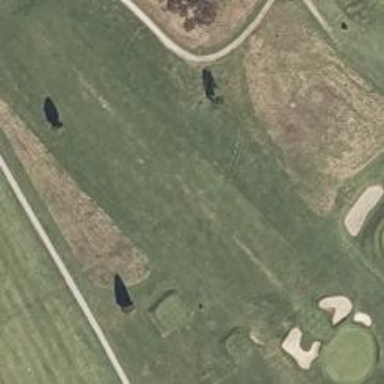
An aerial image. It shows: Golf fairway surrounded by grass.